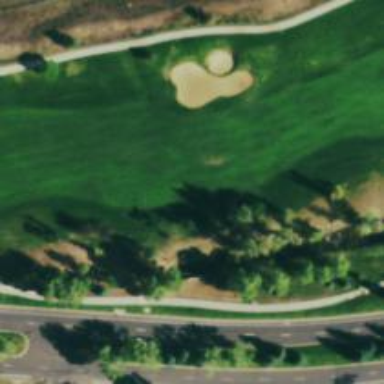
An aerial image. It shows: Golf hole.